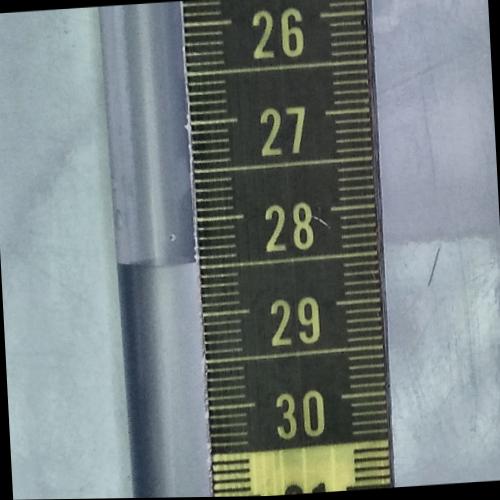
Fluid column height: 28.5 cm